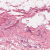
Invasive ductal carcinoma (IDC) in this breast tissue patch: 0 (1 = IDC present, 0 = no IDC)